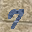
Label: 7